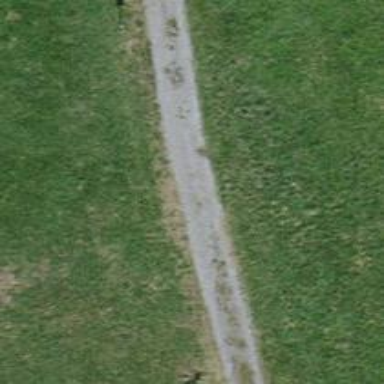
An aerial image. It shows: Compacted track with grade2 level.